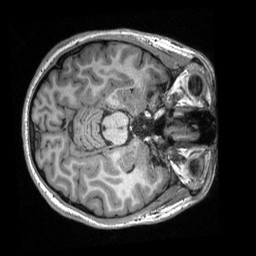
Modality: T1w
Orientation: axial
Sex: female
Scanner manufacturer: siemens
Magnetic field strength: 3 T
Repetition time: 2.3 s
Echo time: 0.00308 s